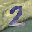
Label: 2